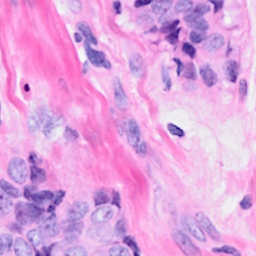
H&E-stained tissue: Breast